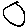
Label: circle